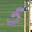
Label: 5